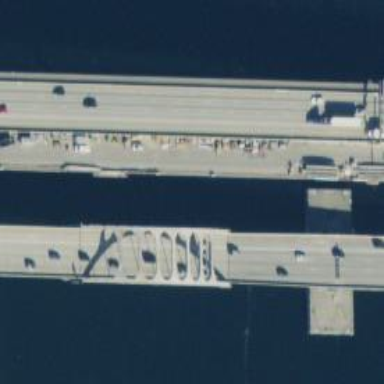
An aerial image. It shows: Bridge.